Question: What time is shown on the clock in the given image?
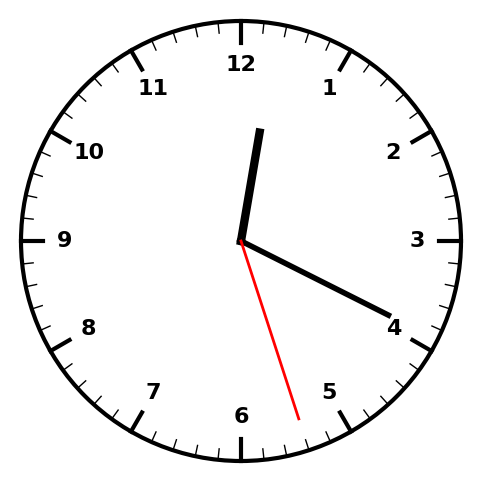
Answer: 12:19:27